Aerial crown-view tile of a tropical tree (Barro Colorado Island, Panama), acquired 20241014:
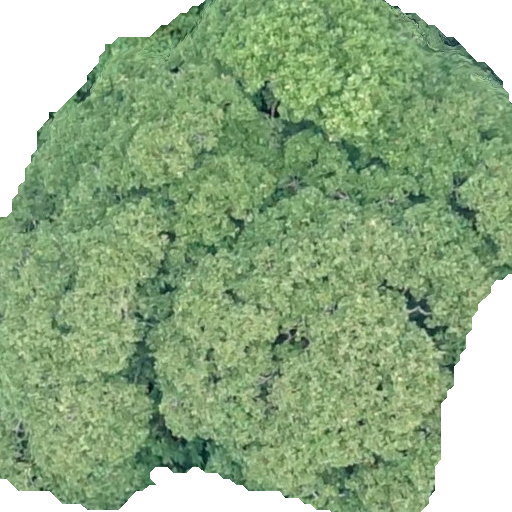
Species: Dipteryx oleifera
GBIF accepted scientific name: Dipteryx oleifera
Crown area: 361.258 m²